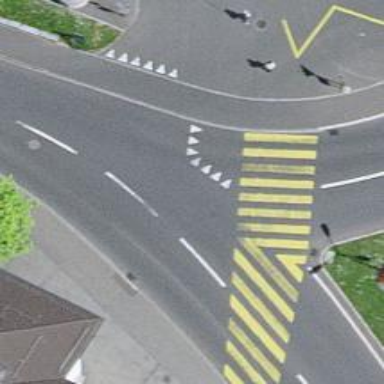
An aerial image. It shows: Road with "give way" sign.